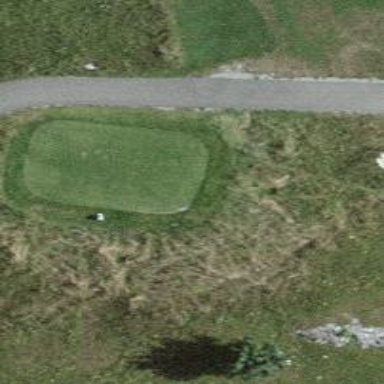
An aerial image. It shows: Golf tee.